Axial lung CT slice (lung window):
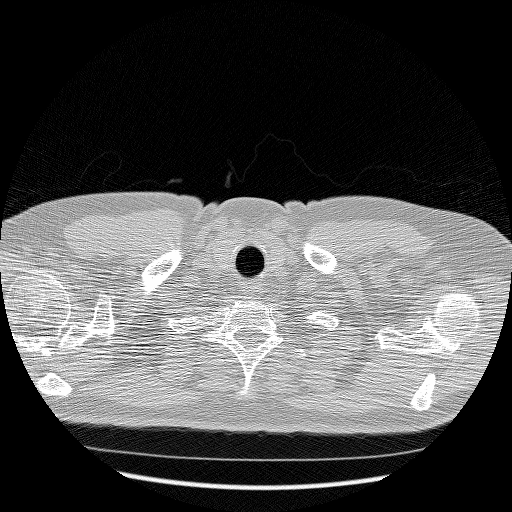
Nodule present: no